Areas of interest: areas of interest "Shopping Mall"
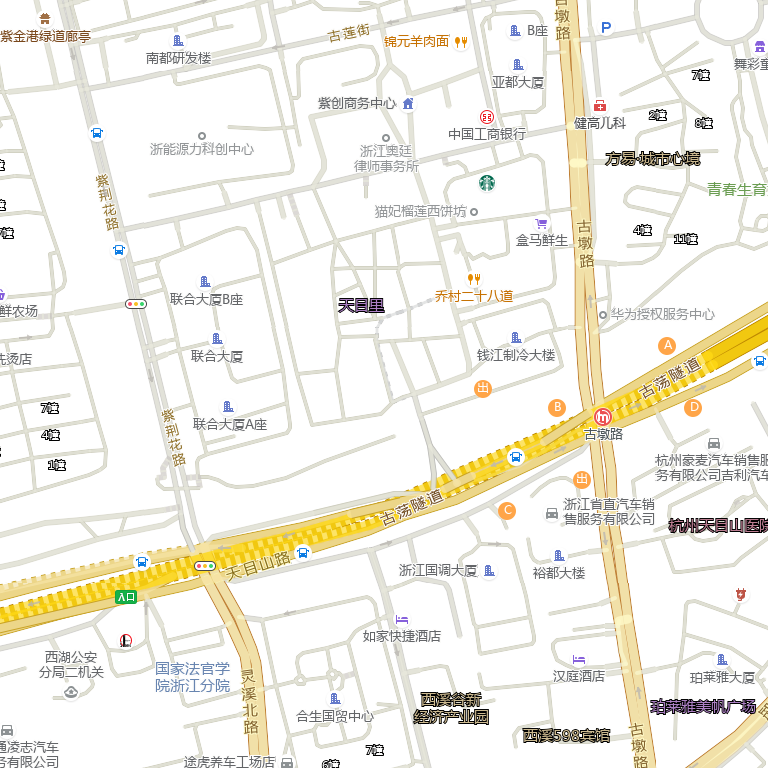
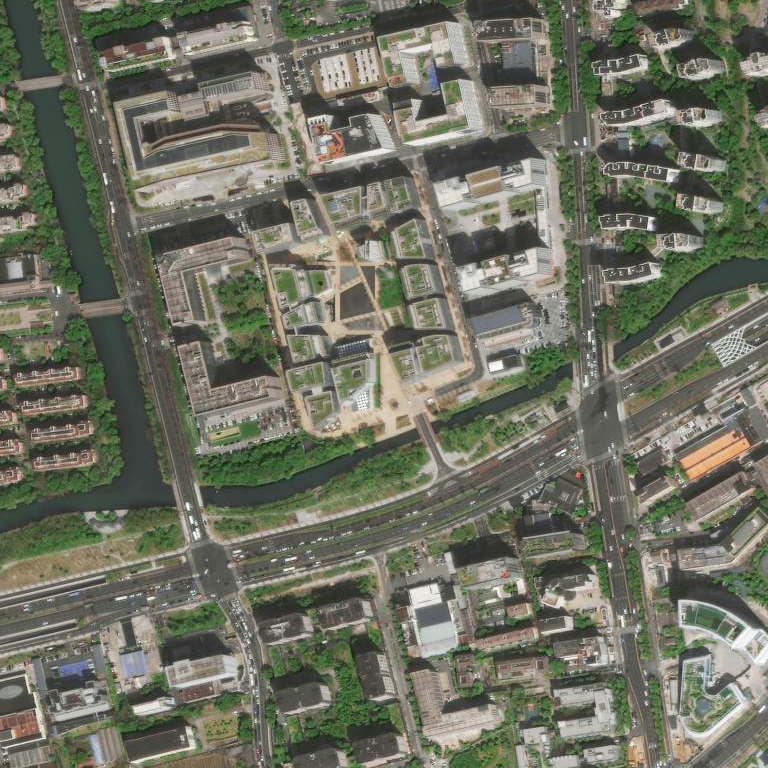